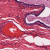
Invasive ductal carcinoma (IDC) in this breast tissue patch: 0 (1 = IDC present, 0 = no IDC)